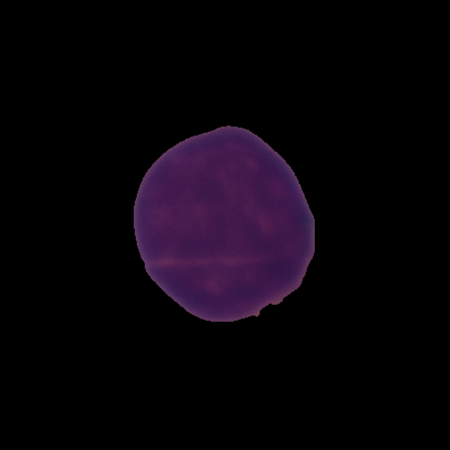
Label: healthy